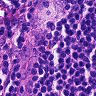
Metastatic tissue present: no